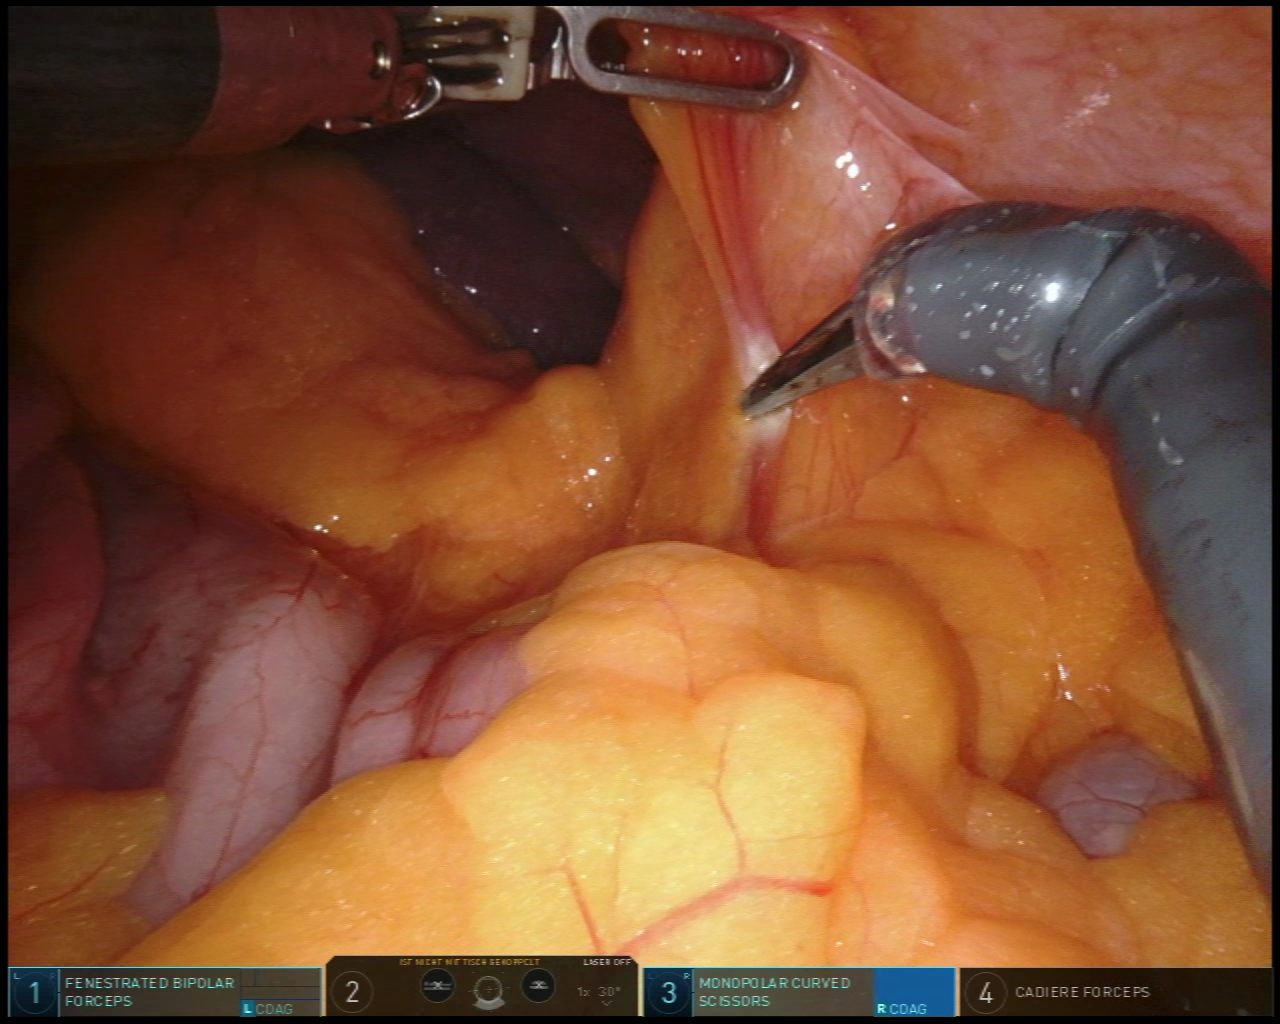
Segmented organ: spleen
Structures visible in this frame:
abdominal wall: yes
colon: yes
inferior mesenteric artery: no
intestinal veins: no
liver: no
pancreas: no
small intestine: no
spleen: yes
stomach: no
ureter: no
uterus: no
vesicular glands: no